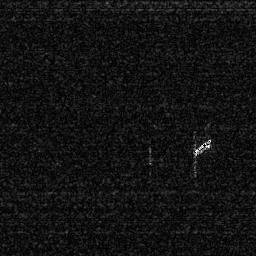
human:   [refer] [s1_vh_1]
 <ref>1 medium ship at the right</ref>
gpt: <box>[[73, 52, 83, 60, 0]]</box>